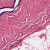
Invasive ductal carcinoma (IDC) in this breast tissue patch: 0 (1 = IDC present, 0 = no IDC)